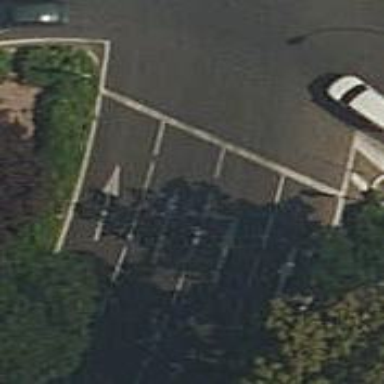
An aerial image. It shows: Tertiary road with asphalt surface.